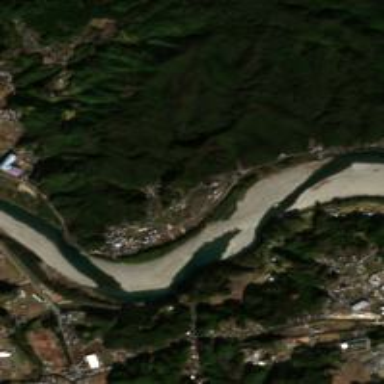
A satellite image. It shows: Beautiful view of river.